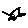
Label: star